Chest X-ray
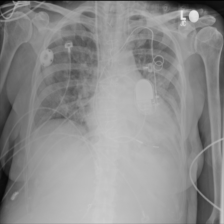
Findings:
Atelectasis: negative
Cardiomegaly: negative
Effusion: positive
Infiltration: negative
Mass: negative
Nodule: negative
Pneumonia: negative
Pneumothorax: negative
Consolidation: negative
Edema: negative
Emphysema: negative
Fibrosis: negative
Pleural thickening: negative
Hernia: negative